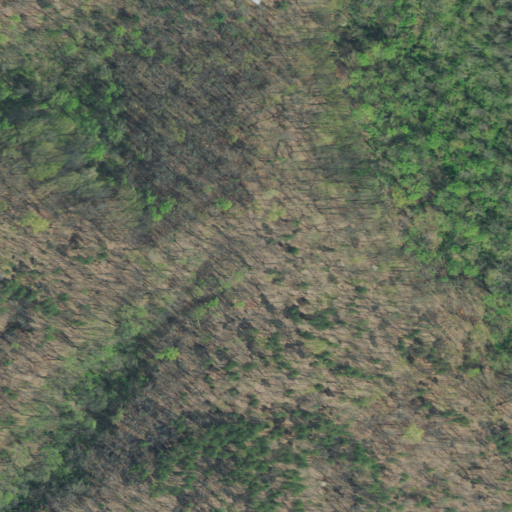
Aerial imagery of mountain in Tennessee named Black Sulphur Knobs containing deciduous forest, mixed forest, pasture, and grassland